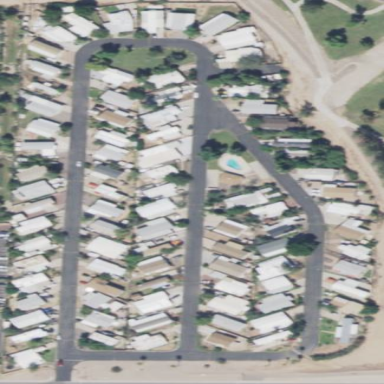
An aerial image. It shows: Residential area with mobile homes.